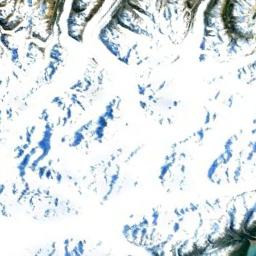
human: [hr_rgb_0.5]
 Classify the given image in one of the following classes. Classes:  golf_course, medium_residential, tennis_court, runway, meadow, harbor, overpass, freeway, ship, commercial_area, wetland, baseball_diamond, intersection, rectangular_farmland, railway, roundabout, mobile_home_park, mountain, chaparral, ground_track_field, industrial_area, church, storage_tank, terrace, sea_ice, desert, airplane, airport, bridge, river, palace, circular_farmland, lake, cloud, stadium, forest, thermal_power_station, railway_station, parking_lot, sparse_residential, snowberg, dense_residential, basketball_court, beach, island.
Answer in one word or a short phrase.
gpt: snowberg